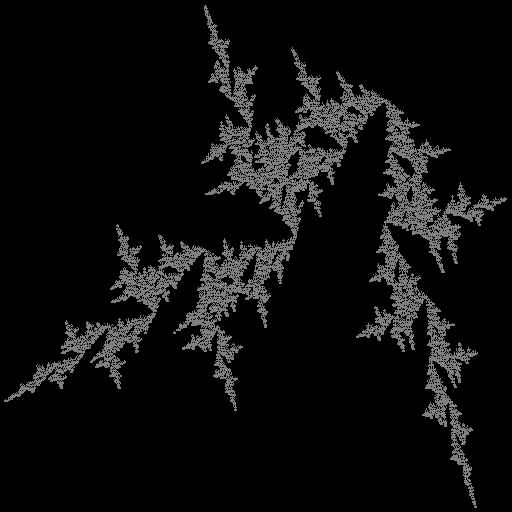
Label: a3